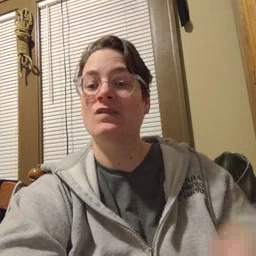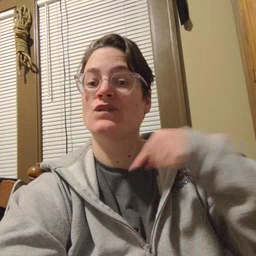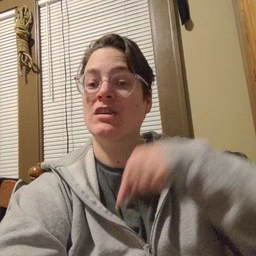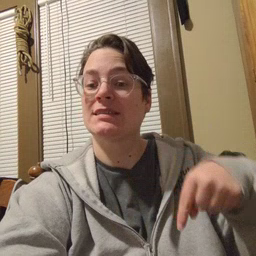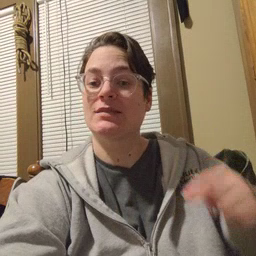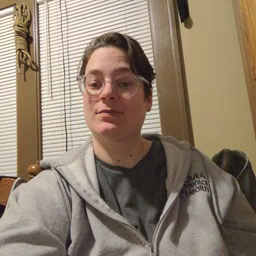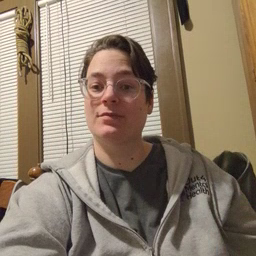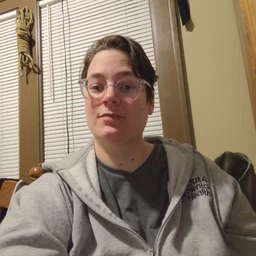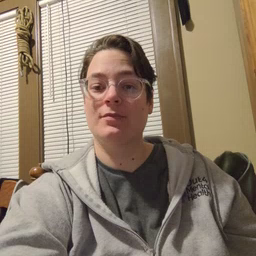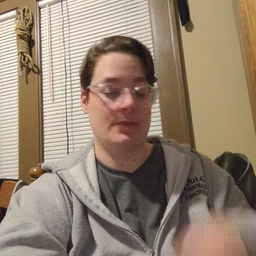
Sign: feet